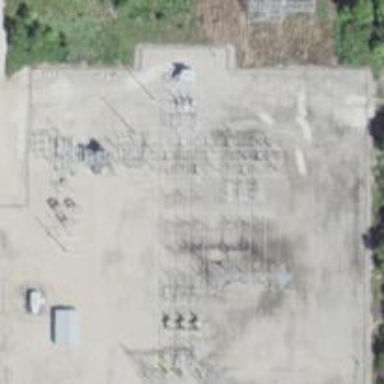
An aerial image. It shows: Switch for power supply.